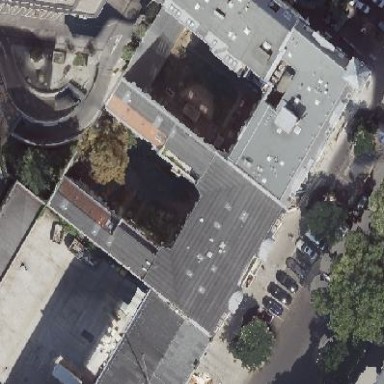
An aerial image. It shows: Part of the building is designated for commercial use.